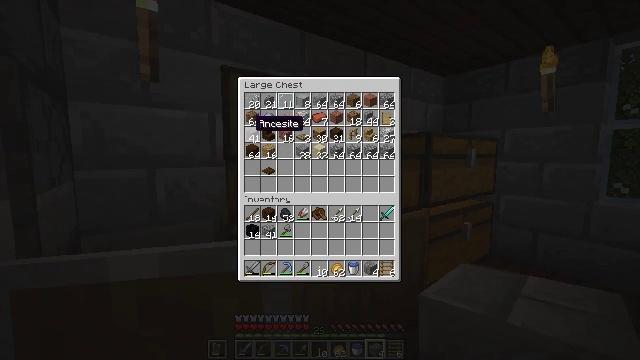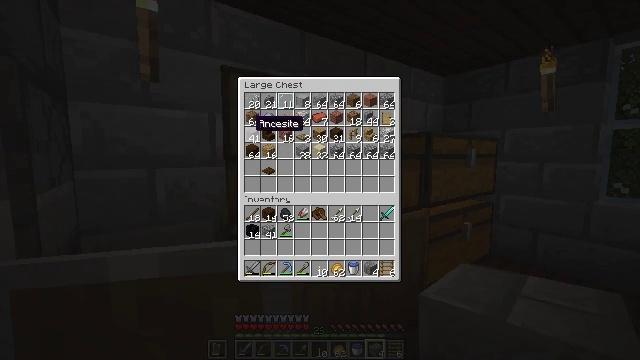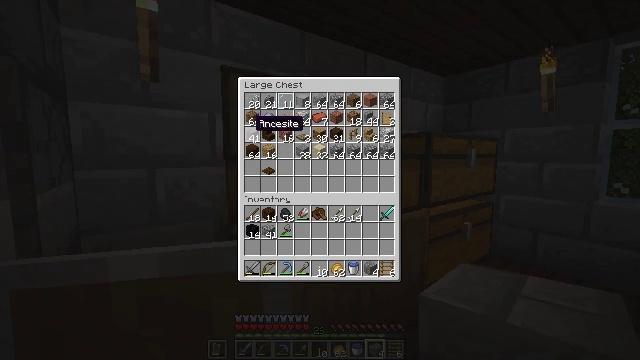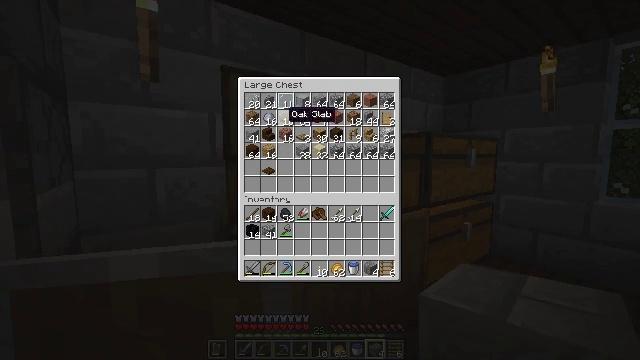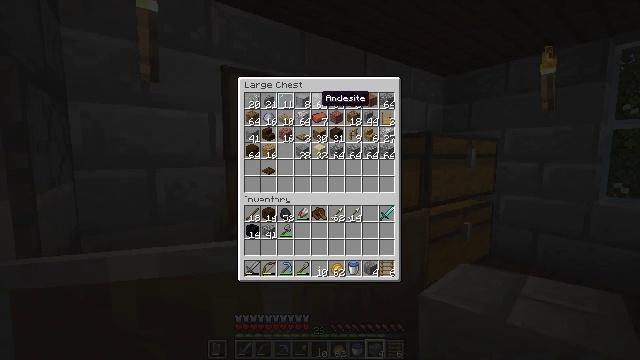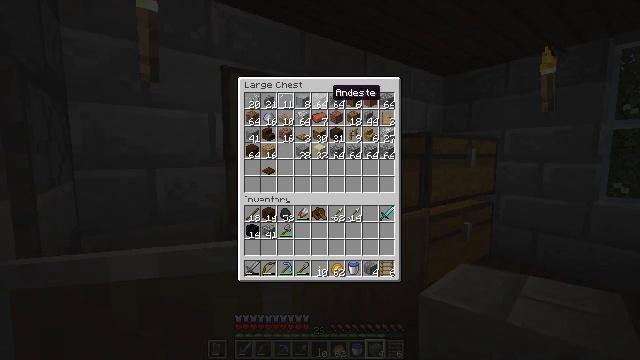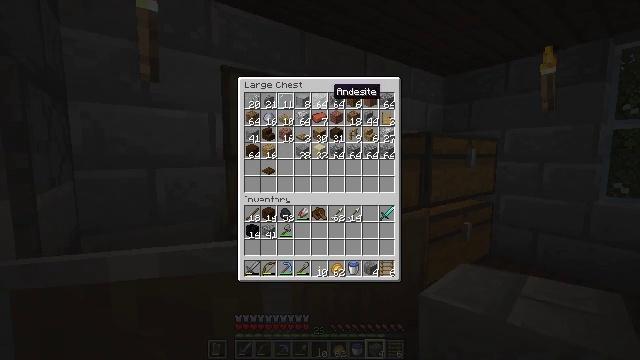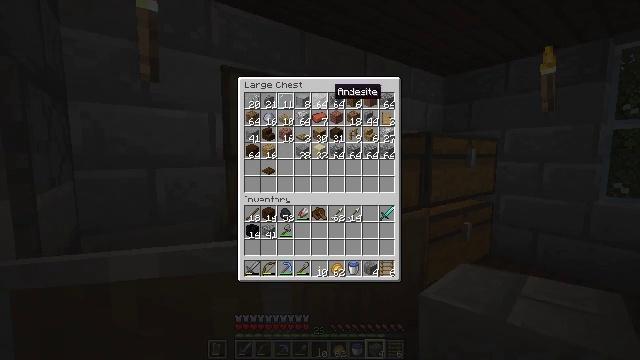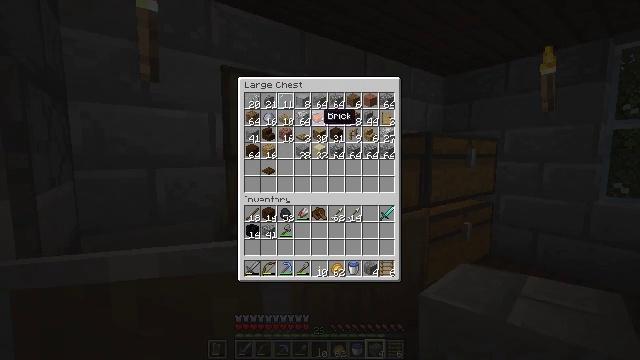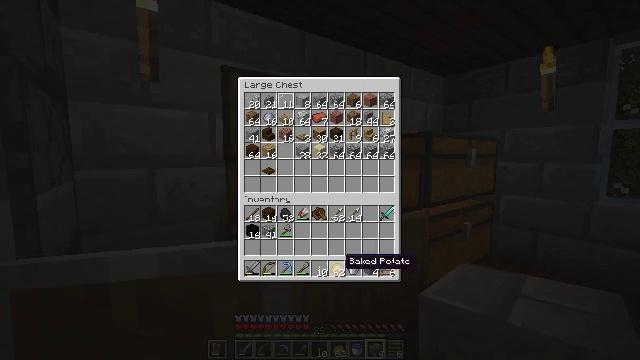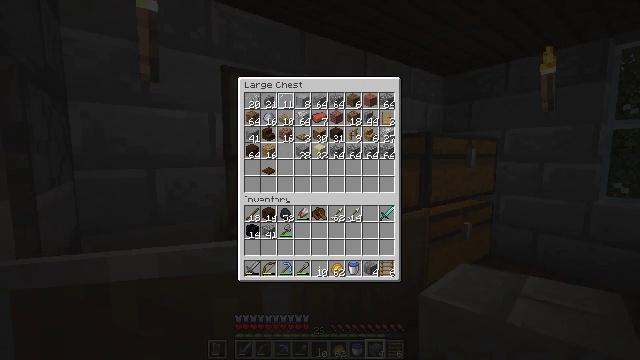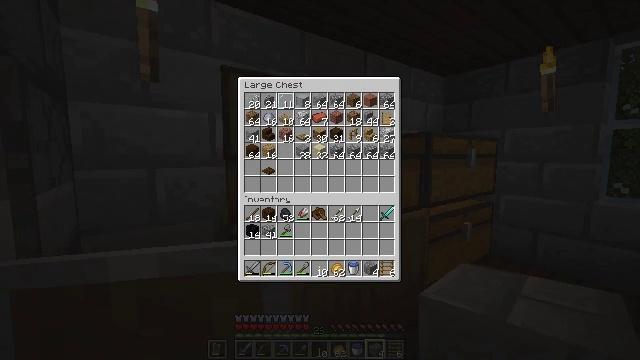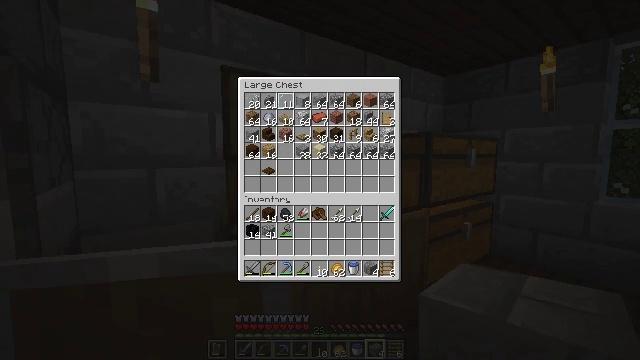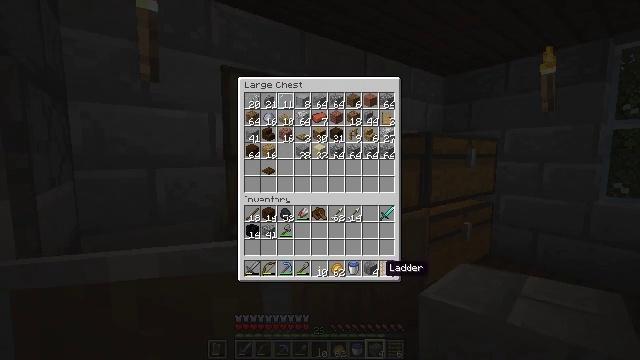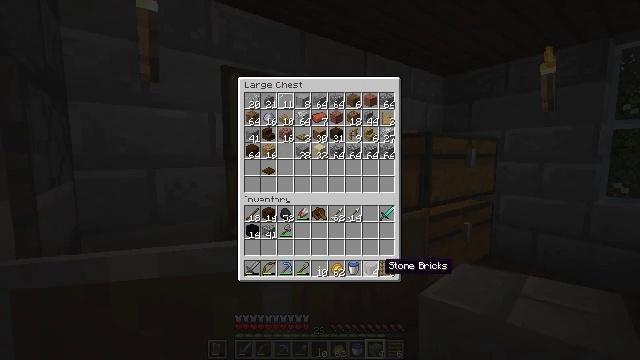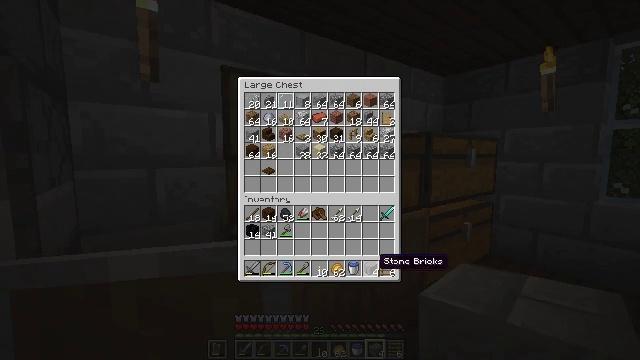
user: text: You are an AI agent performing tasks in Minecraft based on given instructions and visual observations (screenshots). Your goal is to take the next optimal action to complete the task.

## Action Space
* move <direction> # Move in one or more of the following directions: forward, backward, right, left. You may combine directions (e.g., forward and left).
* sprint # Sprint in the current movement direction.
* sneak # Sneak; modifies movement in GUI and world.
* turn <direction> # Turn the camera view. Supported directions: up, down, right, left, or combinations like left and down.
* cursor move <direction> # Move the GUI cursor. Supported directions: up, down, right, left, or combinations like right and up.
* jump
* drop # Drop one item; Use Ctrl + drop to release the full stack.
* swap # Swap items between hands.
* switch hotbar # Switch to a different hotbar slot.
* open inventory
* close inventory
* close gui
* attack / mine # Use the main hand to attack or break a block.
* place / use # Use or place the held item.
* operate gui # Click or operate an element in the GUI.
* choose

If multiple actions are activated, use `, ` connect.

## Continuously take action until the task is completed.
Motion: motion action
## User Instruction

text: Make the polished andesite on a crafting table.
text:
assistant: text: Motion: no_op
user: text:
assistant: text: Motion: no_op
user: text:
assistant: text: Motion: turn right and up
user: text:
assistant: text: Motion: turn right and up
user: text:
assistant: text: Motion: turn right
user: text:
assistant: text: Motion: no_op
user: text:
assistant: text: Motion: no_op
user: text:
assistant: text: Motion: turn left and down
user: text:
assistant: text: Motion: turn right and down
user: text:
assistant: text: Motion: sneak, turn down
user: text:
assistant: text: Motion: sneak, turn right and down
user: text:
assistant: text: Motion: sneak, turn right and up
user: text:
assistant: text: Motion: sneak, turn right and up
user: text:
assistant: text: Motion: sneak
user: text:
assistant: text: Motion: sneak
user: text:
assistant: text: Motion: sneak
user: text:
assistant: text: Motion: sneak
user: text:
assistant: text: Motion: sneak, attack / mine
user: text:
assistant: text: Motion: sneak, turn up, attack / mine
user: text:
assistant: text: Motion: sneak, turn left and up
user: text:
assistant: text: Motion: sneak, turn left and up
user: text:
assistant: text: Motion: sneak
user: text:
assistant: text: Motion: sneak, turn left and down
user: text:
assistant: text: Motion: sneak
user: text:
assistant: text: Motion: sneak, attack / mine
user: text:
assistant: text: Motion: sneak, turn right and up
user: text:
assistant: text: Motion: sneak, turn right and up
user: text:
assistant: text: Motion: sneak, turn right
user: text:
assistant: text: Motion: sneak
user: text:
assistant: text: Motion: sneak, attack / mine